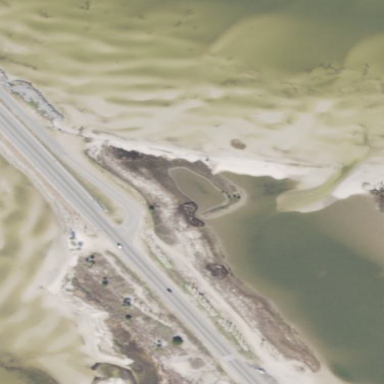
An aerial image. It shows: Sandy area in nature.